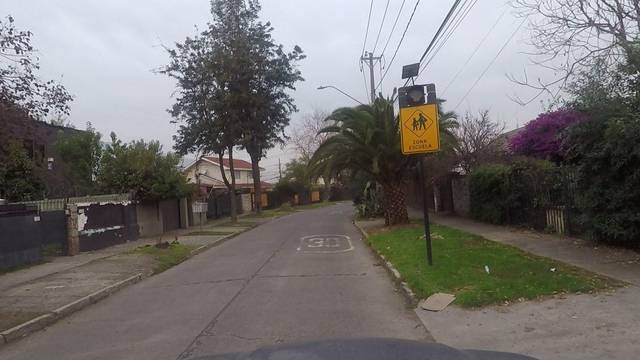
Region: Chile
Coordinates: -33.457, -70.562